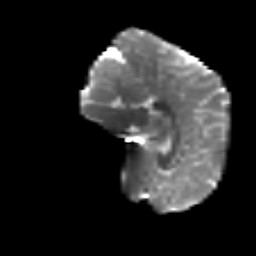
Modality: T2w
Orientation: sagittal
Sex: male
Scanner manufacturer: siemens
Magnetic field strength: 3 T
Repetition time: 5 s
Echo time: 0.071 s